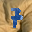
Label: 7